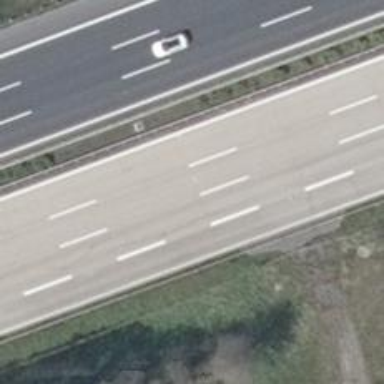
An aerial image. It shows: Motorway junction.